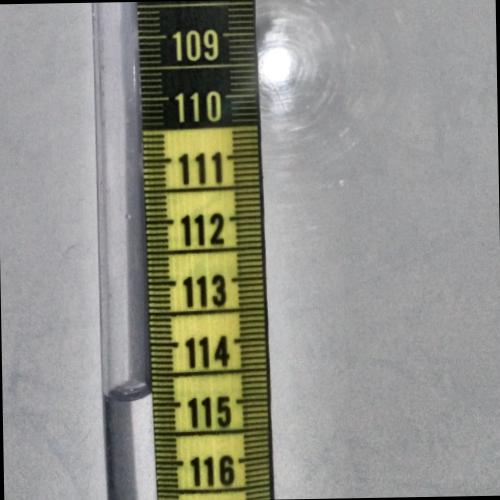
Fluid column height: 114.8 cm